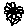
Label: flower